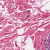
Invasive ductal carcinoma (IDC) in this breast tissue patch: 0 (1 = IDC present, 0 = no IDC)